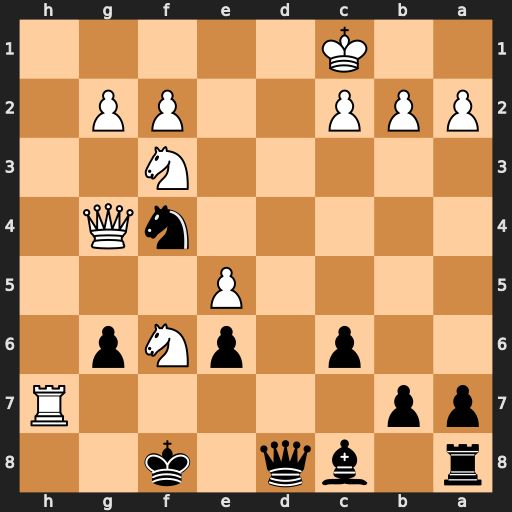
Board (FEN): r1bq1k2/pp5R/2p1pNp1/4P3/5nQ1/5N2/PPP2PP1/2K5
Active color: b
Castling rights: -
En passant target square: -
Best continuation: Ne2+ Kb1 Qd1#